Question: I'm new to Python and I try to plot a trajectory of a projectile with given variables (initial velocity, g) with given displacement in x-axis, and calculate the value of the initial angle (theta). However, I'm not sure where the problems lie in. My best guess is the "measurement uncertainty" of the trigonometry functions. How do I make this graph more accurate? I have also thought of changing the "measurement units" but that doesn't seem to do much.
This image shows that note 'x' was declared as 1.5332(m) but what I got was up to ~2.3(m)

My code:
'''
import numpy as np
import pylab as pyl
# Initialize variables
v, g = 4.8, 9.8
x2 = 1.5332 # Input displacement
theta = 0.5 * np.arcsin((g * x2**2) / (v**2)) # Angle from displacement 'x'
t = np.linspace(0, 5, num=10**4) # Set 'time' as continous parameter
x1 = []
y1 = []
# get position at every point in time
for k in t:
x = ((v * k) * np.cos(theta))
y = ((v * k) * np.sin(theta)) - ((0.5 * g) * (k**2))
x1.append(x)
y1.append(y)
pyl.plot(x1, y1) # Plot 'x' and 'y'
pyl.grid()
pyl.ylim(0, 1)
pyl.xlim(0, 3)
pyl.show() # Display graphically
'''
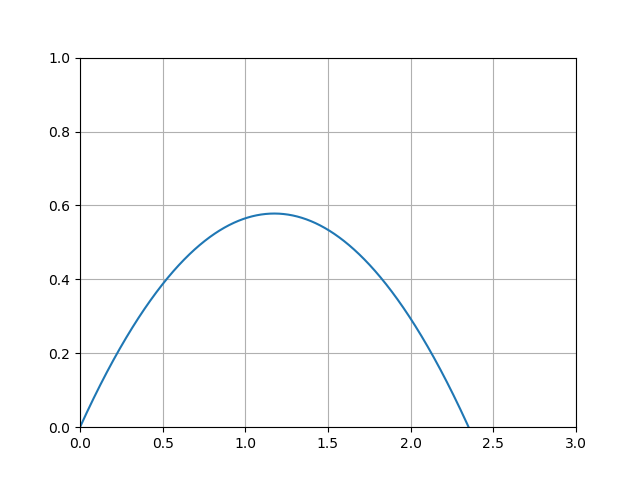
Answer: There's an error in your angle calculation:
'''
theta = 0.5 * np.arcsin((g * x2) / (v**2)) # Angle from displacement 'x'
'''